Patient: sex F, age 41
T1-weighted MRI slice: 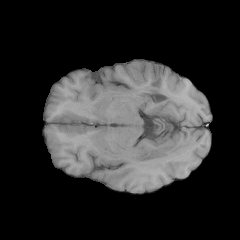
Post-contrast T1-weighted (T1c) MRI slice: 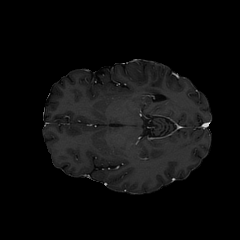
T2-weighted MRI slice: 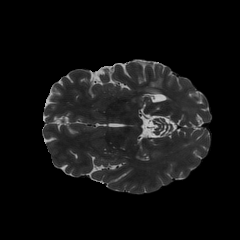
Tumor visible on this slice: no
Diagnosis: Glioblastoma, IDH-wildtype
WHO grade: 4